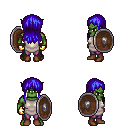
a pixel art fantasy rpg character, male body template, orc, green skin, white tunic, magenta pants, blue unkempt hairstyle, gold gloves, brown shoes, shield, four views (front, back, left, right), 2x2 character sprite sheet, small pixel art, hard edges, no anti-aliasing